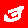
Digit: 3